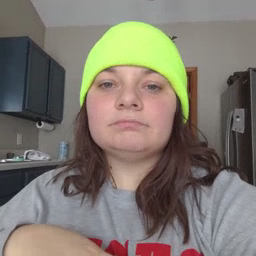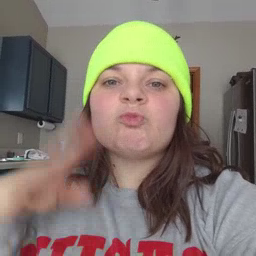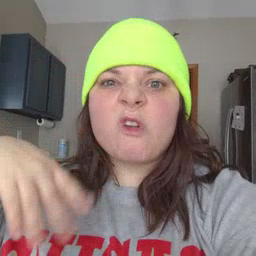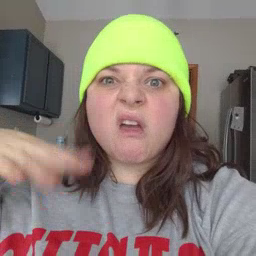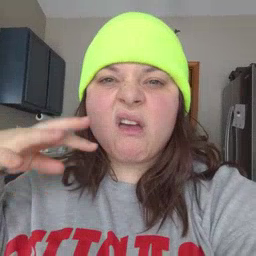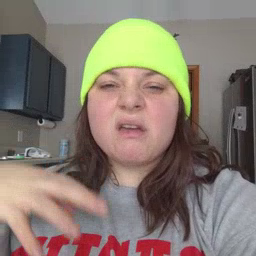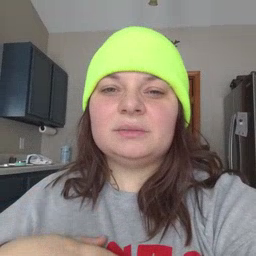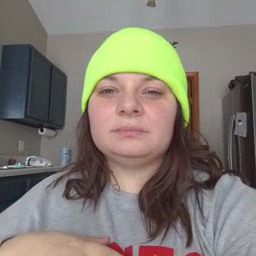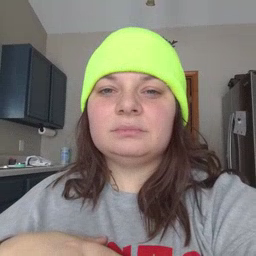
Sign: rain